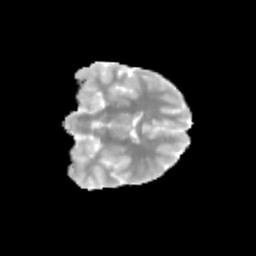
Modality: MD
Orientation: coronal
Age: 12
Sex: female
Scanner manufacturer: siemens
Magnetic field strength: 3 T
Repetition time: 3.8 s
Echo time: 0.07 s